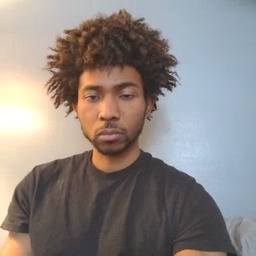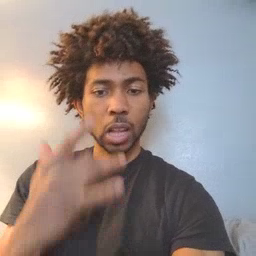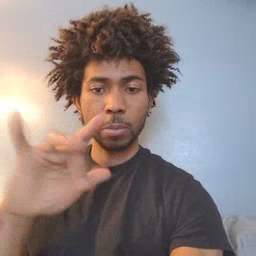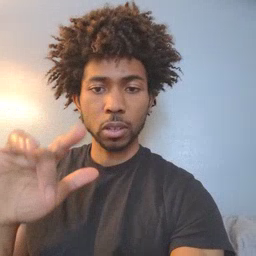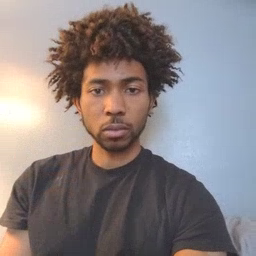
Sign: empty